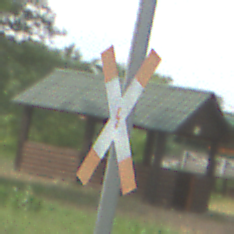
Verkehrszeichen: Andreaskreuz
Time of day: MorningAfternoon
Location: Outdoor (Nature)
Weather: PartlyCloudy
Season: NotSpecified
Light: Natural